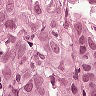
Metastatic tissue present: yes